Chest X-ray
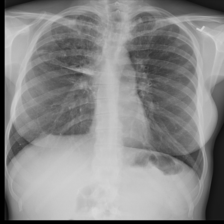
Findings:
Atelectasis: negative
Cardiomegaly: negative
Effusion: negative
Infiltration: positive
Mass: negative
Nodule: positive
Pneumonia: negative
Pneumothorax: negative
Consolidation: positive
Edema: negative
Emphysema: negative
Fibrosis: negative
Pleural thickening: positive
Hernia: negative